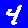
Digit: 4